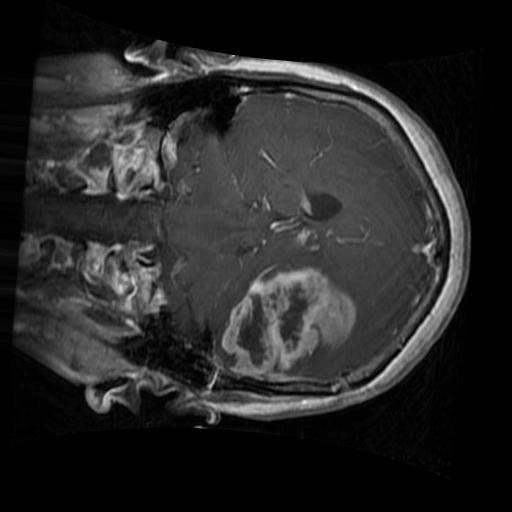
Label: brain_glioma